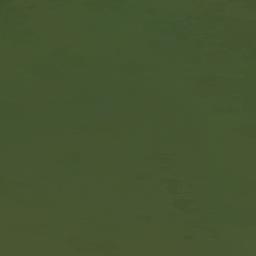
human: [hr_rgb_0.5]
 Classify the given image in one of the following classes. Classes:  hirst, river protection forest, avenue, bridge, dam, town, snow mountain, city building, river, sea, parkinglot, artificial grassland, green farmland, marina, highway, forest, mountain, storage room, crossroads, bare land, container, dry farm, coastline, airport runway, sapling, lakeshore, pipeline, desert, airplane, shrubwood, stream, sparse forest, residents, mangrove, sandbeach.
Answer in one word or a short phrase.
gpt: sea